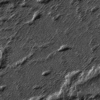
Label: not_dusty